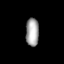
Tissue: lung
Cell type: Fibroblasts
Senescence score: 0.5497
Nuclear area (px): 355
Mean DAPI intensity: 167.115